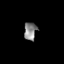
Tissue: skin
Cell type: Epithelial cells
Senescence score: 0.2853
Nuclear area (px): 220
Mean DAPI intensity: 133.618